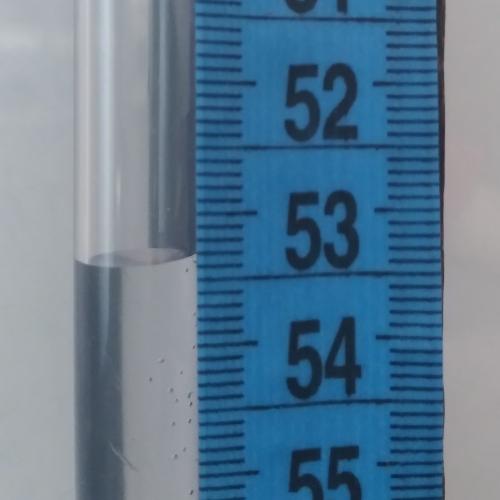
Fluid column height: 53.3 cm